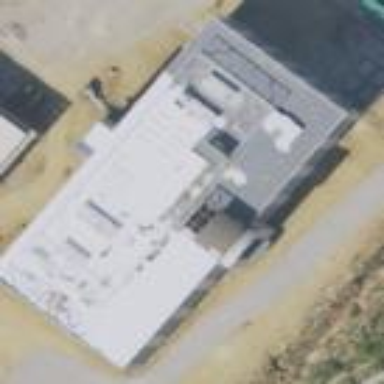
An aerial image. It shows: Building.